Question: I have just started using Selenium IDE and I am trying to open the Google search engine and type in a sum (example 5+7). This will open a result page with a calculator and the answer in it.
So far the test works but when I try to verify that the answer is correct I am getting an error even though it is. Basically I am highlighting the answer, right clicking on it and clicking verifyText. Similarly if I click on the text box holding the answer and choose verifyElementPresent I get an error as well.
Can someone please enlighten me on why I am getting these errors.
P.S I am new to Selenium so I would appreciate it if your answer is kept simple
Thanks in advance :)

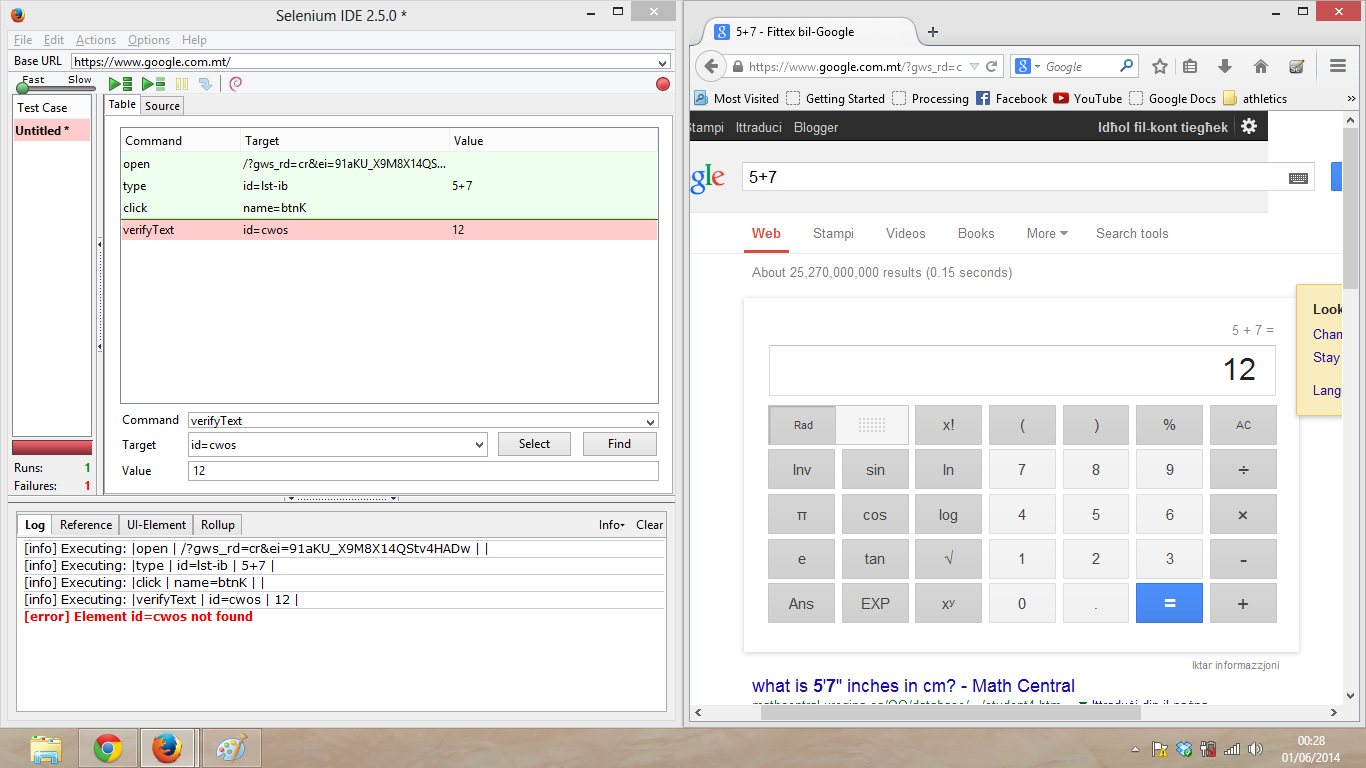
Answer: You are getting the error because of the latency time.
Just add a keyword before validating the result.
It Workss...

Happie learning. :)